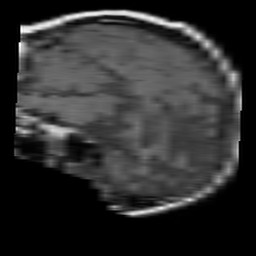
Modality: T1w
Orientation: sagittal
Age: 44
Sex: male
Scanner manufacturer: philips
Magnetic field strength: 1.5 T
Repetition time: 0.55 s
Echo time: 0.015 s